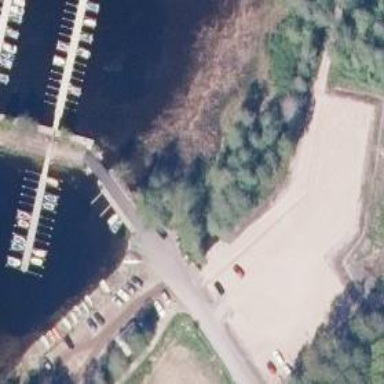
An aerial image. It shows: Slipway on leisure land.